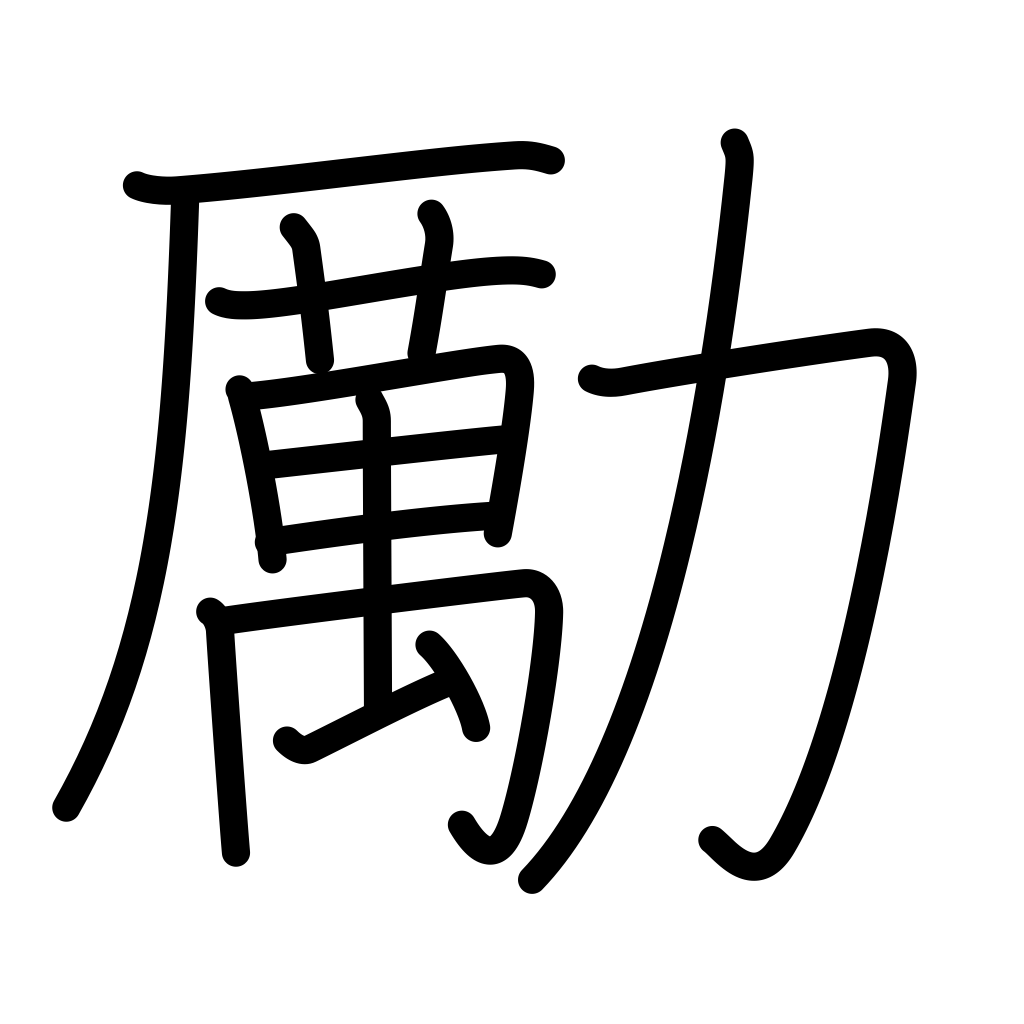
Meaning: strive, encourage